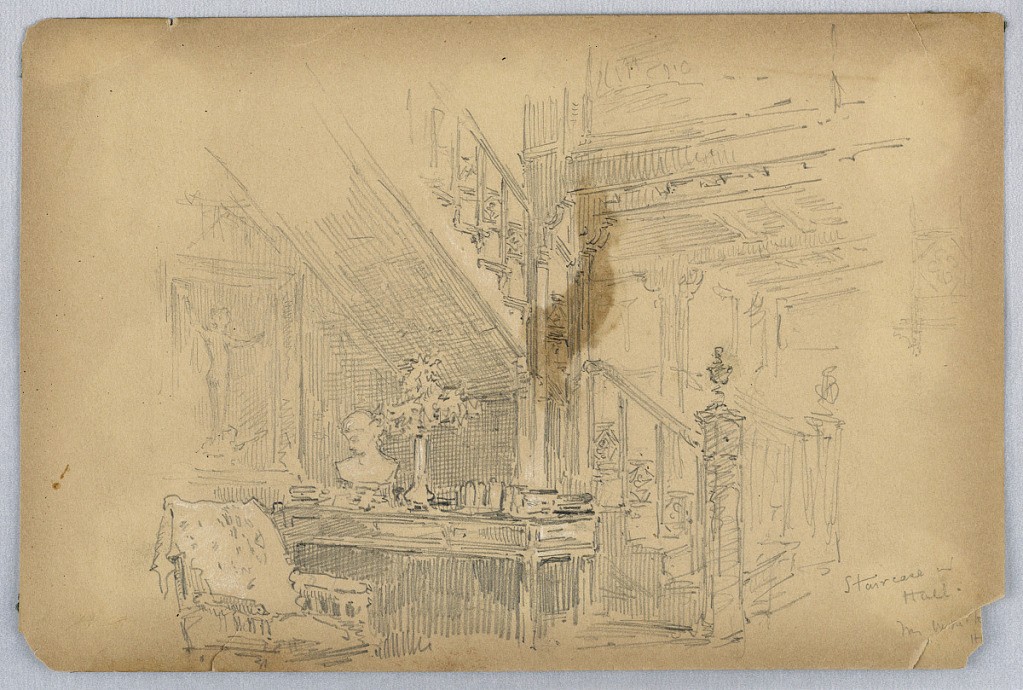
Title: Staircase—Mossley Hall
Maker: Arnold William Brunner, American, 1857–1925
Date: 1883
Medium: Graphite and white heightening on brown paper
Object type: Drawing
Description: Left, desk with flower vase, bust of a woman, and books on top. Next to desk, chair with fabric thrown on, behind chair, painting of a figure. Chair and desk, under staircase.